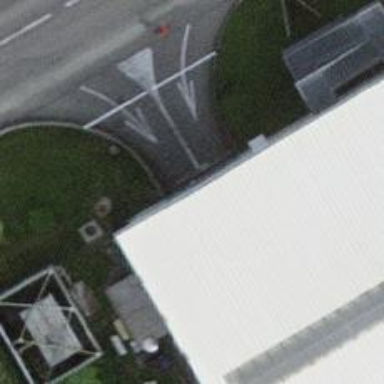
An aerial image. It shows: Parking entrance.